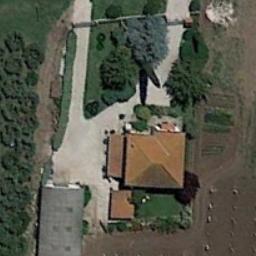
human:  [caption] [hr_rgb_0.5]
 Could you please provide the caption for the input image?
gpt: There is a house with a black roof on the lawn .

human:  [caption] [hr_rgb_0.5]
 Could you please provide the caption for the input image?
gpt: The sparse residential is on the bare land next to grass and some trees .

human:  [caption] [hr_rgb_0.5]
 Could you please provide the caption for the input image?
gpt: There are many trees beside the sparse residential .

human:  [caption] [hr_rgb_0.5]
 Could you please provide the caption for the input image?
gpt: In the sparse residential area there are two houses, One large and one small, And many green trees, And there is open space around it .

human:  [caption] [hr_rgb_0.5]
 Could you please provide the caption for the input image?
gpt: A sparse residential area with some green trees and two buildings .